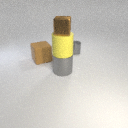
small gray metal cylinder behind large gray metal cylinder